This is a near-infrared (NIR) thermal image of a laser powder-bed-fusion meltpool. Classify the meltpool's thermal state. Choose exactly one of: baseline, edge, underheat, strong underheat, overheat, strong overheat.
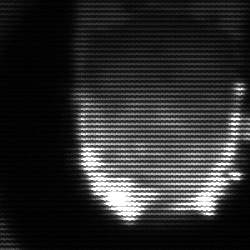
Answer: baseline